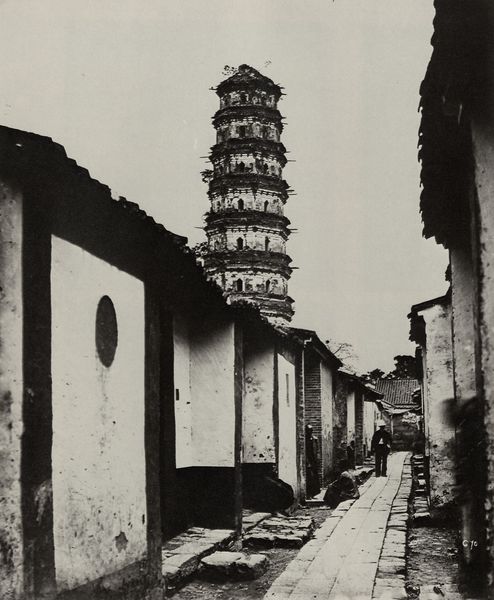
Titel: Neunstöckige Pagoda und Tartar Straße (Kanton)
Künstler: Felice A. Beato
Standort: England
Institution: Privatsammlung
Schlagwörter: himmel, mann, schatten, weiß, menschen, stadt, fenster, grau, hell, hut, licht, schwarz, strasse, tür, dach, gebäude, haus, weg, wand, arm, mensch, stein, steine, häuser, kirche, pfad, person, kreis, rund, turm, balkon, japan, düster, fassaden, gasse, italien, perspektive, pflaster, türen, dächer, mauer, ziegel, hütten, arbeiter, bretter, japanisch, hoch, foto, fotografie, eingang, eingänge, gang, schmutz, bürgersteig, rundfenster, regenrinne, asien, schwarz-weiß, loch, fliesen, polizist, staub, photo, china, putz, siedlung, geschosse, platten, tur, armut, stockwerke, pagode, pisa, oktogon, schindeln, campanile, fußweg, kalk, katen, häuserreihe, gepflastert, reihenhäuser, guckloch, getüncht, geweiselt, shanghai, peking, guck, opaillon, pise, schanghai, steing, pflaste, taubenhaus